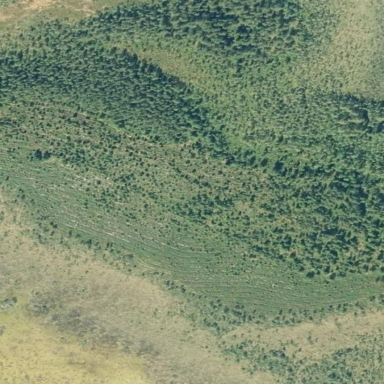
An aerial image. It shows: Woodland with evergreen needle-leaved trees.